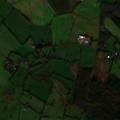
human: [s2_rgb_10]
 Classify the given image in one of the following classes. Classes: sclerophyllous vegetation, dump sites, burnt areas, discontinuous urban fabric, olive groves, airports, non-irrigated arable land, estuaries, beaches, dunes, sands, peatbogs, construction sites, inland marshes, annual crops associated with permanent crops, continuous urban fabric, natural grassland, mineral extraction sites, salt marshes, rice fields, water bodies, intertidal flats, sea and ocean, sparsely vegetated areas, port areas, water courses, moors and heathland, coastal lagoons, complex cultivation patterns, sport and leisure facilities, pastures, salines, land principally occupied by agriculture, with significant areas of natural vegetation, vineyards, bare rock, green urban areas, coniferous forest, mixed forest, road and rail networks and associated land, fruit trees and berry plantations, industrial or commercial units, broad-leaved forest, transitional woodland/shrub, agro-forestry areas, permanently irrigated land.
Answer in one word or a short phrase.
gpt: non-irrigated arable land, pastures, complex cultivation patterns, broad-leaved forest